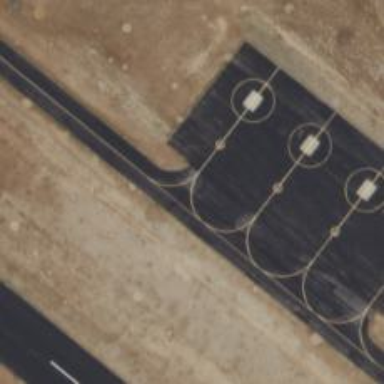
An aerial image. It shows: Taxiway at the airport with asphalt surface.